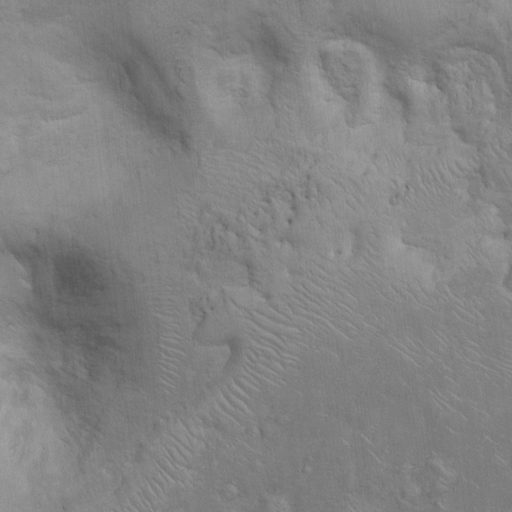
Objects detected: cone, cone, cone, cone, cone